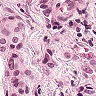
Metastatic tissue present: yes